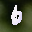
Label: 6